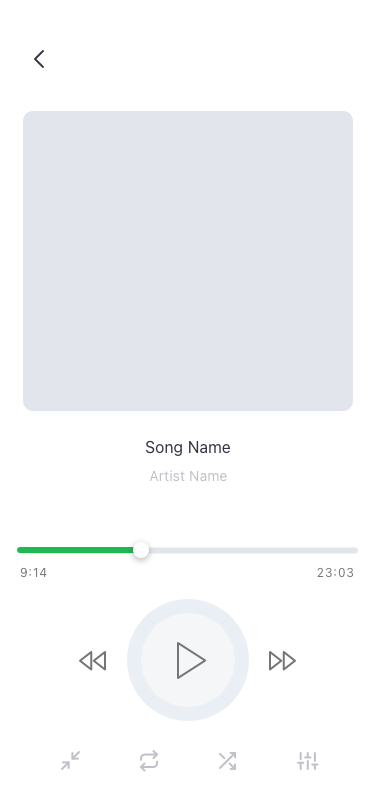
Text in this UI design:
9:14
23:03
Artist Name
Song Name